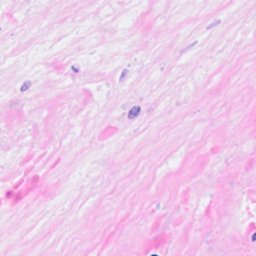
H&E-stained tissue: Breast